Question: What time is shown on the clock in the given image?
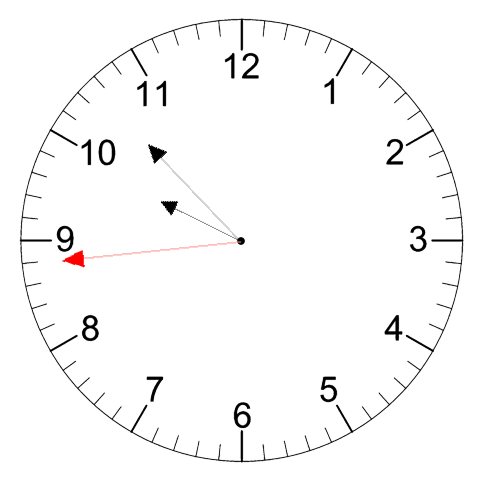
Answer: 09:52:44